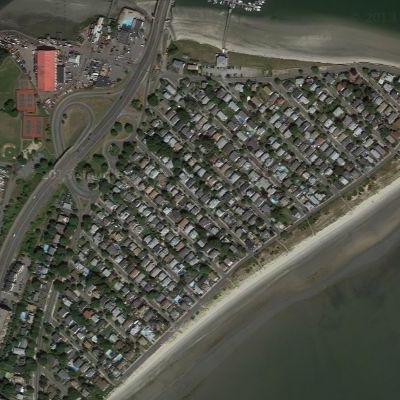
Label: Resident